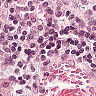
Metastatic tissue present: no